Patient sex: M
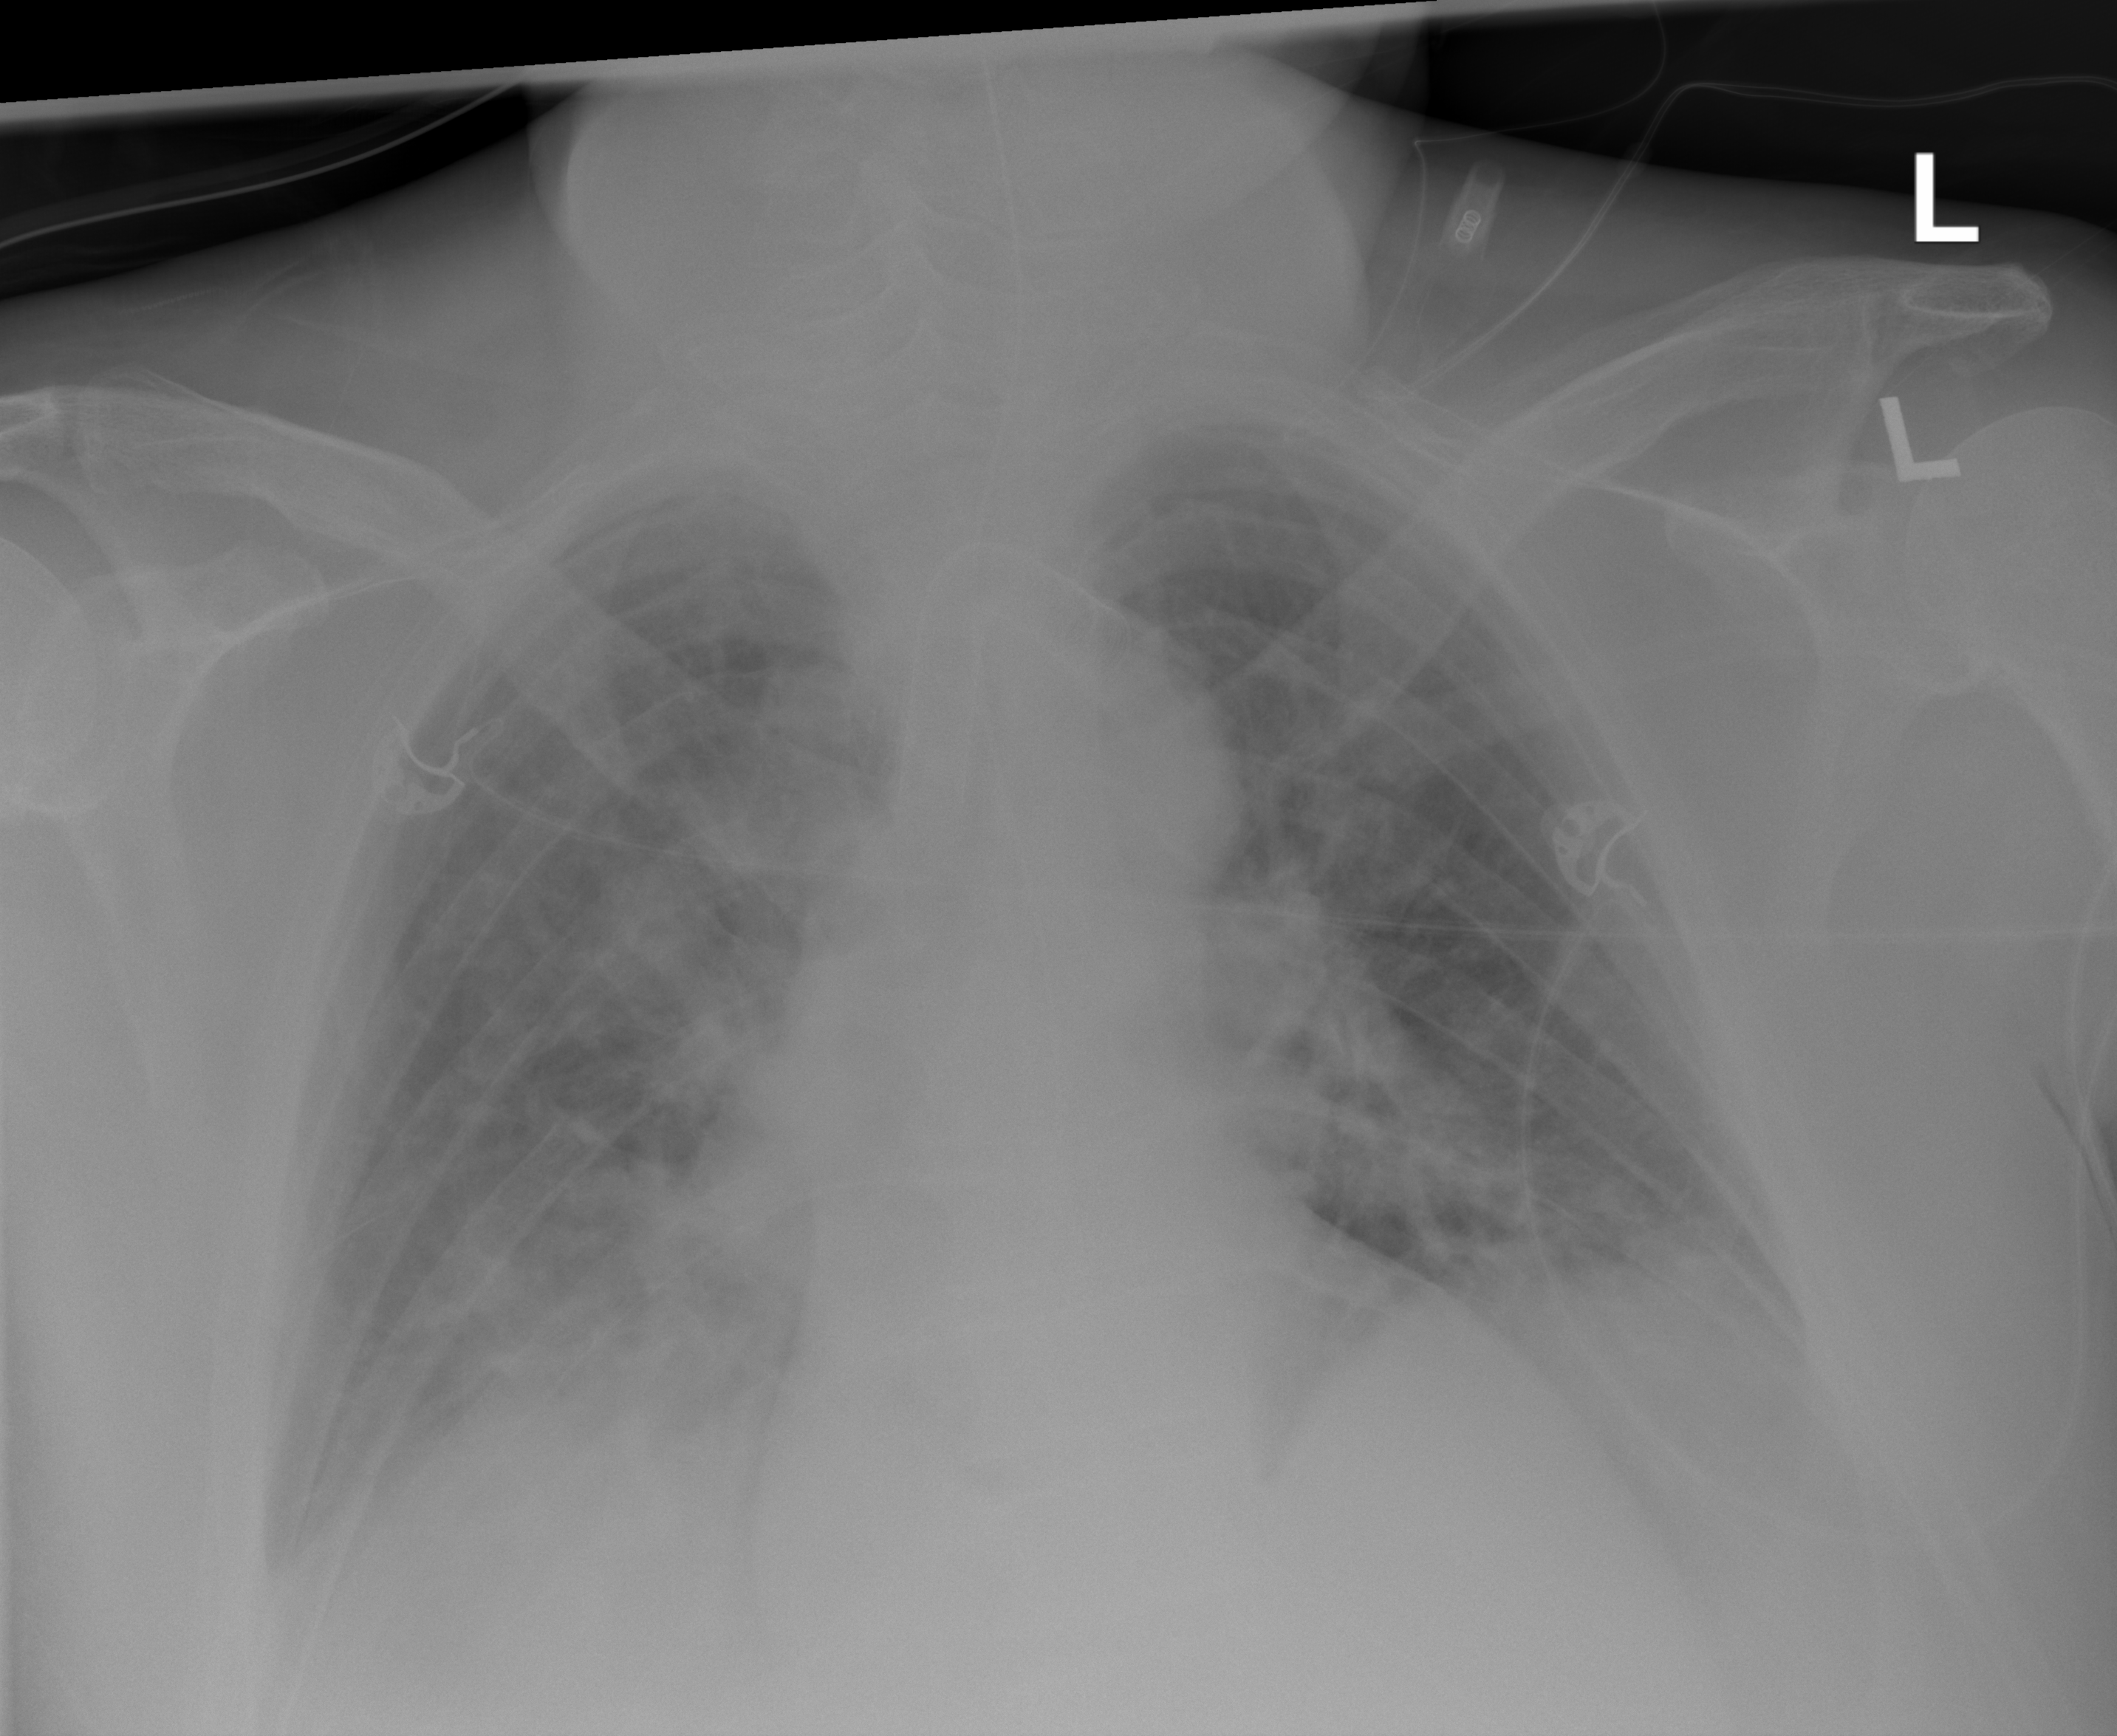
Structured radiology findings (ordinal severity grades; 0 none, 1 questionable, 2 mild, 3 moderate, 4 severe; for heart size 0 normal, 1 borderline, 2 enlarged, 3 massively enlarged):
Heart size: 0
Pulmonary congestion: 2
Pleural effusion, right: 3
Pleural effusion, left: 1
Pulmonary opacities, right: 2
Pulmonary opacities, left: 1
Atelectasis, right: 3
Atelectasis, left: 2